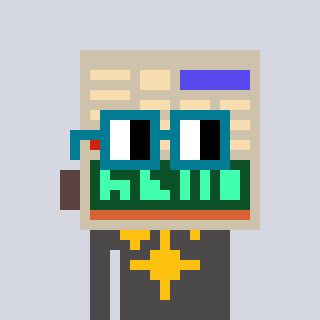
a pixel art character with square dark green glasses, a calculator-shaped head and a grayscale-colored body on a cool background